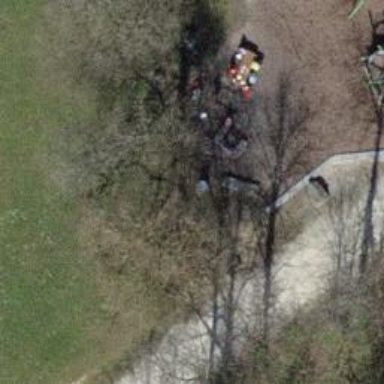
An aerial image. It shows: BBQ amenity.